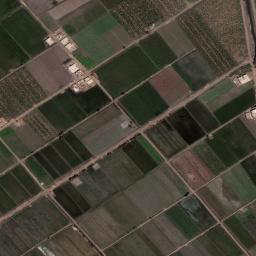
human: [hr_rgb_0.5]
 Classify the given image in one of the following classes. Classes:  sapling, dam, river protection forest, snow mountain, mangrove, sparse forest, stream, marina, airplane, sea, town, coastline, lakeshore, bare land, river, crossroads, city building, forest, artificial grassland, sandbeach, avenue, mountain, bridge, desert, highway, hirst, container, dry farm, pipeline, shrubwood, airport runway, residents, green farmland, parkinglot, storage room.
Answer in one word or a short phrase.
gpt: green farmland